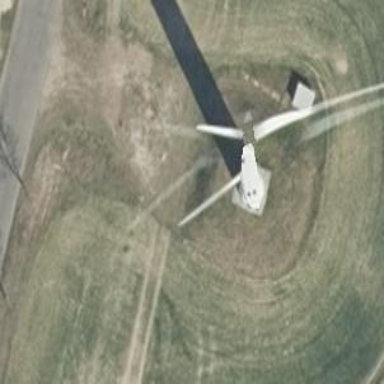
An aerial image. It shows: Wind generator powered by horizontal axis wind turbine.